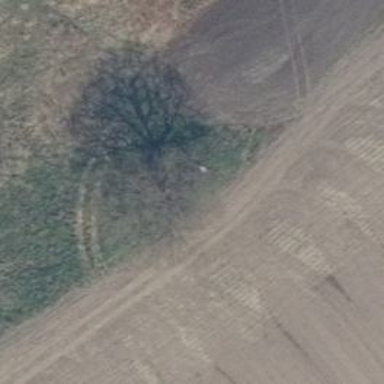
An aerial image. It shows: Deciduous tree with broadleaved leaves.